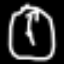
Label: clock